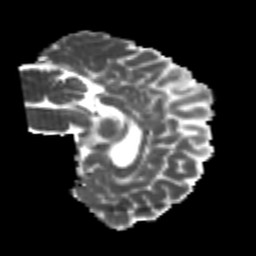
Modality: MD
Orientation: sagittal
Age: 25
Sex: female
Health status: healthy
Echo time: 0.074 s